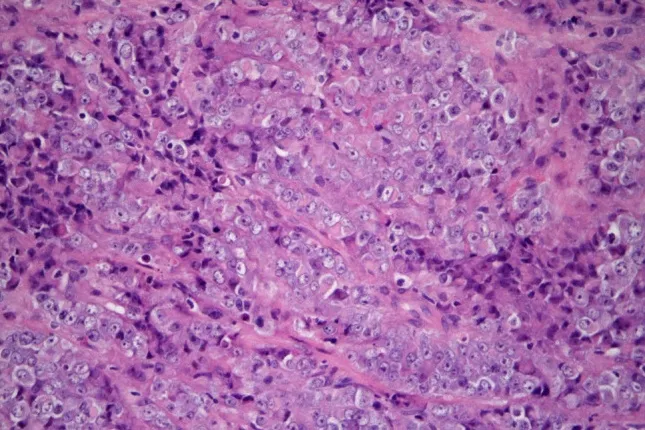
SMARCA4-deficient carcinoma of uterine cervix resembling SCCOHT. The tumor consists of cells with enlarged vesicular nuclei with clearly visible nucleoli and abundant eosinophilic cytoplasm. It is so-called large cell, or rhabdoid, variant of this tumor (hematoxylin-eosin, original magnification 400x).
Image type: pathology (h&e)